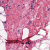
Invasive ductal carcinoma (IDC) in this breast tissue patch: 0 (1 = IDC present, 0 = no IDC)